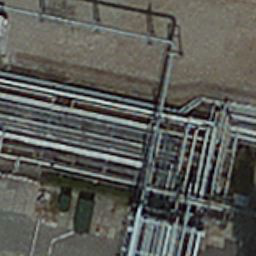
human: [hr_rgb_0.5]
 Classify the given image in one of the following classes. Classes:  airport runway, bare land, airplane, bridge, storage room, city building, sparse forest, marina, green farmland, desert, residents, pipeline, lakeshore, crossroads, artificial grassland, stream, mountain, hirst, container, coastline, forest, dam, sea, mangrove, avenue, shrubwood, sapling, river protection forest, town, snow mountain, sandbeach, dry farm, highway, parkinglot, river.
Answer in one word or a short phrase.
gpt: pipeline